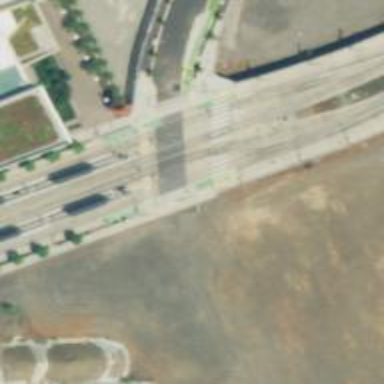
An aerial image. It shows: Busway road with embedded tram rails.